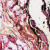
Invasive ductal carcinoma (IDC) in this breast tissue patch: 0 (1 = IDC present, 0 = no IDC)